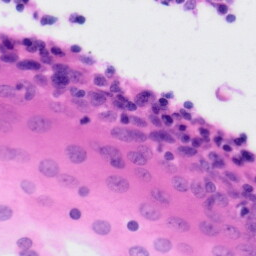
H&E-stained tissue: Tonsil